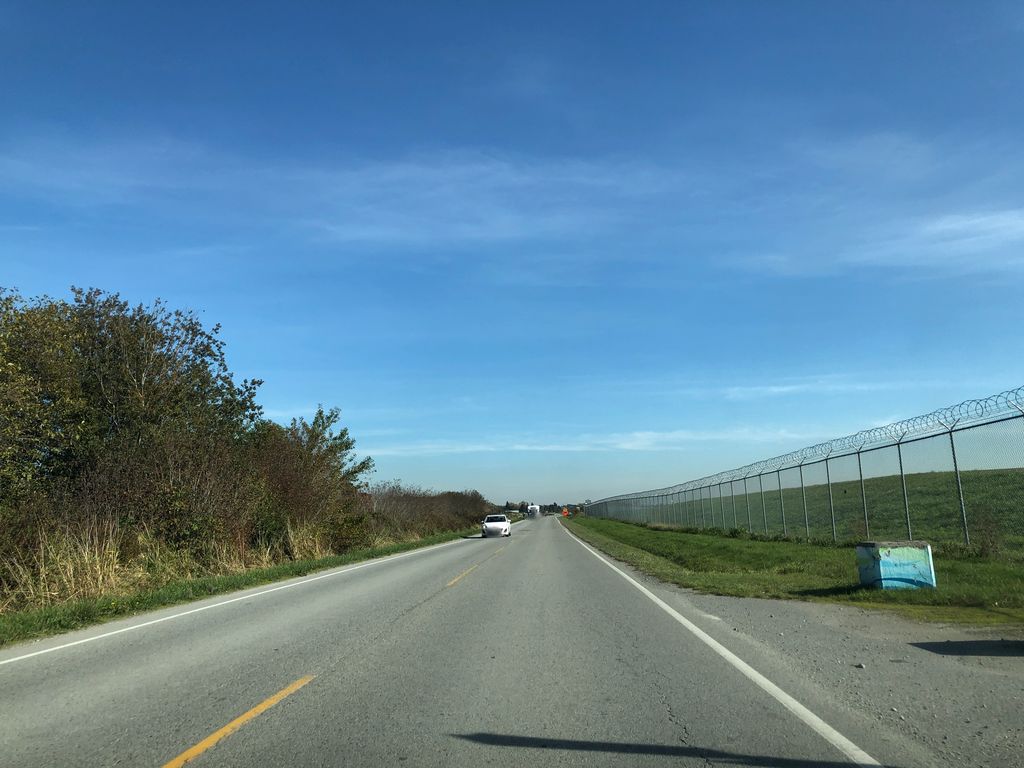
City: vancouver